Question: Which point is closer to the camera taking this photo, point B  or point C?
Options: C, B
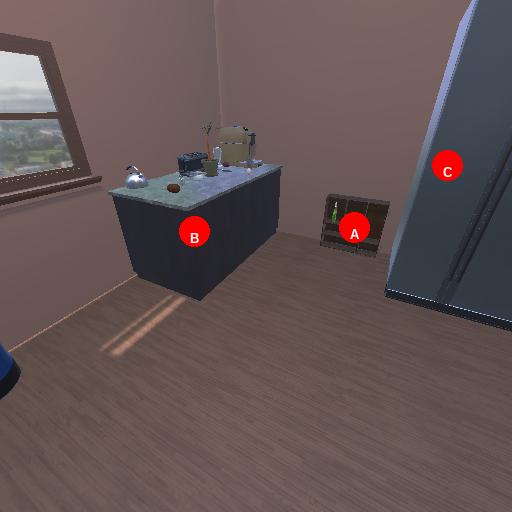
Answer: C